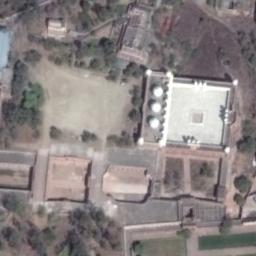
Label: palace